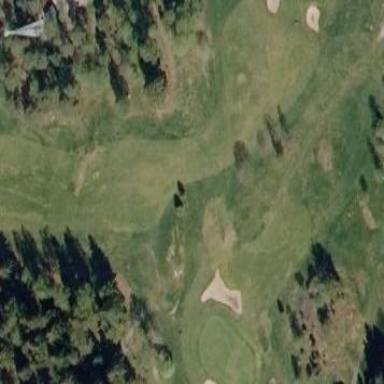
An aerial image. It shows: Golf fairway surrounded by grass.